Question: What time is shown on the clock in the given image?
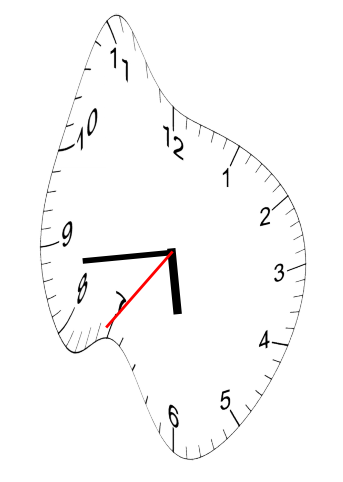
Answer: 05:43:36